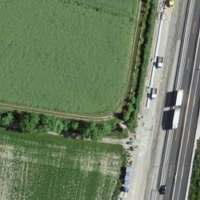
EUNIS habitat code: 57
Species observed at this site:
Urtica dioica